Question: I want to add options to select language somewhere close to the facebook like button but I can't fit it in:

The HTML code is
'''
<div style="margin-top:3px;margin-left:15px;float:right;">
<iframe src="http://www.facebook.com/plugins/like.php?href=http://{{request.host}}&layout=button_count"
scrolling="no" frameborder="0"
style="border:none; width:450px; height:80px"></iframe>
</div>
<div class="links">
<a href="/login/" target="_blank" title="Log in distributor">&nbsp;DISTRIBUTOR LOG IN</a>&nbsp;|&nbsp;<a href="/register/" target="_blank" title="Log in distributor">JOIN</a>
<strong class="title">FOLLOW US</strong>
<ul>
<li><a href="http://www.facebook.com/bnano" target="_blank" title="Come join us on Facebook!"><img class="png" src="/welcome/static/images/facebook.png" alt="Come join us on Facebook!" /></a></li>
<li><a href="http://twitter.com/bnano" target="_blank" title="Follow us on Twitter!"><img class="png" src="/welcome/static/images/twitter.png" alt="Follow us on Twitter!" /></a></li>
</ul>
</div>
'''
My CSS file is
'''
html, body, div, span, applet, object, iframe, h1, h2, h3, h4, h5, h6, p, blockquote, pre, a, abbr, acronym, address, big, cite, code, del, dfn, em, font, img, ins, kbd, q, s, samp, small, strike, strong, sub, sup, tt, var, b, u, i, center, dl, dt, dd, ol, ul, li, fieldset, form, label, legend, caption, hr, button {margin:0; padding:0; border:0; outline:0; font-size:100%; vertical-align: baseline; background:none;}
table, tbody, tfoot, thead, tr, th, td {padding:4px;vertical-align:top;}
ol, ul {list-style:none;}
h1, h2, h3, h4, h5, h6, li {line-height:100%;}
blockquote, q {quotes:none;}
q:before,
q:after {content: '';}
table {border-collapse:collapse; border-spacing:0;}
input, textarea, select{
font:11px Arial, Helvetica, sans-serif;
vertical-align:middle;
margin:0;
padding:0;
}
form, fieldset{border-style:none;}
html {height:100%;}
body {
min-width:1004px;
color:#404344;
height:100%;
font:13px/16px "Lucida Sans Unicode", "Lucida Grande", sans-serif;
background:#fff;
margin: 0 1px 1px;
}
img{border-style:none;}
a{
text-decoration:none;
color:#000000;
}
a:focus {outline:none;}
a:hover{text-decoration:underline;}
/* wrapper */
#wrapper{
width:100%;
min-height:100%;
}
* html #wrapper {height:100%;}
/* header */
#header {
width:100%;
background:#1596c3 url(http://bnano-www.appspot.com/welcome/static/images/bg-header.png) repeat-x;
}
#header:after {
display:block;
clear:both;
content:"";
}
/* header-area */
.header-area {
margin:0 auto;
width:948px;
padding:0 23px;
}
/* top-panel*/
.top-panel {
overflow:hidden;
height:36px;
padding:6px 0 0 4px;
margin:0 0 19px;
position:relative;
z-index:<PHONE> !important;
}
/* search-form */
.search-form {
float:right;
margin:0 10px 0 15px;
}
.search-form form {float:left;}
.top-panel .text {
float:left;
padding:6px 13px 7px 13px;
margin:0 5px 0 0;
background:url(http://bnano-www.appspot.com/welcome/static/images/bg-text.gif) no-repeat;
}
.top-panel .text input {
font:13px "Lucida Sans Unicode", "Lucida Grande", sans-serif;
color:#8cc0d3;
float:left;
width:157px;
margin:0;
padding:0 -2px 0 0;
border:0;
background:none;
}
.top-panel .text input:focus {outline:none;}
.search-form .search {
float:left;
background:url(http://bnano-www.appspot.com/welcome/static/images/btn-search.gif) no-repeat;
width:26px;
height:27px;
overflow:hidden;
text-indent:-9999px;
line-height:0;
font-size:0;
cursor:pointer;
border:0;
}
/* email-form */
.email-form {
float:left;
width:214px;
}
.email-form form {float:left;}
.email-form .go {
float:left;
background:url(http://bnano-www.appspot.com/welcome/static/images/btn-go.gif) no-repeat;
width:26px;
height:27px;
overflow:hidden;
text-indent:-9999px;
line-height:0;
font-size:0;
cursor:pointer;
border:0;
}
/* links */
.top-panel .links {
float:right;
padding:9px 0 0;
width:400px;
}
.top-panel .links .title {
float:left;
color:#fdfdfd;
font-weight:normal;
font-size:13px;
text-transform:uppercase;
padding-top:1px;
}
.top-panel .links .title .cufon {
float:left;
margin:0 !important;
}
.top-panel .links ul {
float:left;
position:relative;
margin:-5px 0 0;
}
.top-panel .links li {
float:left;
padding:0 0 0 9px;
}
.top-panel .links li img {display:block;}
/* header-info */
.header-info {
padding:0 0 95px 17px;
position:relative;
z-index:99999 !important;
}
/* logo */
.logo {
float:left;
background:url(/welcome/static/images/logo-opaque.png) no-repeat;
width:220px;
height:176px;
text-indent:-9999px;
margin:0 0 0 -15px;
position:relative;
z-index: 999999 !important;
}
.logo a {
display:block;
height:100%;
}
/* nav */
#nav {
float:right;
padding:20px 0 0;
}
#nav li {
float:left;
margin:0 3px 0 3px;
font-size:16px;
line-height:17px;
}
#nav li a {
float:left;
padding:0 5px 0 0;
color:#a9cfdd;
cursor:pointer;
}
#nav li a span {
float:left;
padding:5px 6px 4px 11px;
}
#nav li.active a,
#nav li a:hover {
text-decoration:none;
color:#f6f6f6;
background:url(http://bnano-www.appspot.com/welcome/static/images/btn-active.gif) no-repeat 100% -23px;
}
#nav li.active a span,
#nav li a:hover span {
background:url(http://bnano-www.appspot.com/welcome/static/images/btn-active.gif) no-repeat;
}
#nav li a .cufon {
float:left;
margin:0 !important;
}
/* info-area */
#header .info-area {
height:398px;
width:900px;
background:none !important;
padding:15px 2px 0 13px;
margin-top:-148px;
margin-left:25px;
}
#header .info-area .txt {
float:left;
color:#f6f8f9;
font-size:19px;
margin-top:100px;
}
#header .info-area .txt .cufon {
float:left;
margin:0 !important;
}
#header .info-area .txt .text .cufon {margin-top:1px !important;}
#header .info-area .title {
color:#a9cfdd;
font-size:48px;
position:absolute;
line-height:51px;
padding-top:55px;
width:550px;
}
#header .info-area .title span {
font-size:35px;
line-height:36px;
display:block;
overflow:hidden;
width:100%;
height:32px !important;
padding-top:1px;
}
#header .info-area .title em {
font-style:normal;
display:block;
overflow:hidden;
width:100%;
height:53px !important;
}
#header .info-area .desc {
font-family: "Arial Narrow", sans-serif;
line-height:20px;
margin: 8px 0 25px 3px;
font-size:19px;
letter-spacing:2px;
position:absolute;
z-index:9999 !important;
padding-top:130px;
width:550px;
}
#header .info-area .txt .text {
display:block;
overflow:hidden;
height:1%;
padding:0 0 5px;
}
#header .info-area .txt .text1 {
background:url(http://bnano-www.appspot.com/welcome/static/images/ico03.gif) no-repeat 2px 9px;
padding:26px 0 27px 114px;
}
#header .info-area .img {
float:right;
position:relative;
margin-left:500px;
margin-top:-100px;
}
#header .info-area .more {
overflow:hidden;
height:25px;
letter-spacing:1px !important;
margin-top:23px;
margin-left:-3px;
}
#header .info-area .more a {
color:#f6f8f9;
float:left;
background:url(http://bnano-www.appspot.com/welcome/static/images/bullet05.gif) no-repeat 5px 3px;
padding:0 0 0 19px;
font-size:18px;
}
#header .info-area .more a span {
float:left;
margin-left:-2px;
padding-bottom:0;
}
#header .info-area .more a:hover {text-decoration:none;}
#header .info-area .more a:hover span {
border-bottom:1px solid #f6f8f9;
padding:0;
}
/* main */
#main {
overflow:hidden;
width:100%;
padding:58px 0 122px;
background:url(http://bnano-www.appspot.com/welcome/static/images/bg-main-area.gif) repeat-x;
}
/* onecolumn */
#onecolumn {
margin:0 auto;
overflow:hidden;
width:1004px;
position:relative;
}
#onecolumn ul {
margin:10px 0 10px 25px;
}
#onecolumn li {
overflow:hidden;
height:1%;
vertical-align:top;
padding:0 0 12px 15px;
line-height:16px;
background:url(http://bnano-www.appspot.com/welcome/static/images/bullet03.gif) no-repeat 2px 6px;
}
#onecolumn h2 {
color:#062f3d;
font-size:25px;
line-height:26px;
font-weight:normal;
margin:0 0 8px 0;
}
#onecolumn h2 strong {
color:#138db7;
font-weight:bold;
display:block;
overflow:hidden;
width:100%;
}
#onecolumn h2 span {
display:block;
overflow:hidden;
width:100%;
position:relative;
padding-bottom:15px;
}
#onecolumn h2 .cufon {
float:left;
margin:0 !important;
}
#onecolumn h3 {
color:#676a6b;
font-size:25px;
line-height:26px;
font-weight:normal;
margin:0 0 10px;
}
#onecolumn h3 strong {
color:#138db7;
font-weight:bold;
display:block;
overflow:hidden;
width:100%;
}
#onecolumn h3 span {
display:block;
overflow:hidden;
width:100%;
position:relative;
margin:-3px 0 0;
}
#onecolumn h3 .cufon {
float:left;
margin:0 !important;
}
#onecolumn .content {
padding:0 48px 10px 48px;
}
#onecolumn content p {margin:0 0 16px;}
/* twocolumns */
#twocolumns {
margin:0 auto;
overflow:hidden;
width:1004px;
position:relative;
}
#twocolumns h2 {
color:#062f3d;
font-size:25px;
line-height:26px;
font-weight:normal;
margin:0 0 14px 0;
}
#twocolumns h2 strong {
color:#138db7;
font-weight:bold;
display:block;
overflow:hidden;
width:100%;
}
#twocolumns h2 span {
display:block;
overflow:hidden;
width:100%;
position:relative;
margin:-3px 0 0;
font-size:30px;
}
#twocolumns h2 .cufon {
float:left;
margin:0 !important;
}
#twocolumns h3 {
color:#062f3d;
font-size:25px;
line-height:26px;
font-weight:normal;
margin:0 0 10px;
}
#twocolumns h3 strong {
color:#138db7;
font-weight:bold;
display:block;
overflow:hidden;
width:100%;
}
#twocolumns h3 span {
display:block;
overflow:hidden;
width:100%;
position:relative;
margin:-3px 0 0;
font-size:26px;
}
#twocolumns h3 .cufon {
float:left;
margin:0 !important;
}
#twocolumns h4 strong {
color:#138db7;
font-weight:bold;
display:block;
overflow:hidden;
width:100%;
font-size:16px;
margin: 10px 0 17px 2px;
}
/* content */
#content {
position:relative;
float:left;
width:596px;
padding:0 20px 10px 48px;
z-index: 99999 !important;
}
#content p {
margin:0 2px 16px;
line-height:18px;
font-family:"Lucida Sans Unicode", "Lucida Grande", sans-serif;
font-size:13px;
}
#content p img {
padding:10px;
}
#content .more {
overflow:hidden;
height:1%;
padding:0 0 16px 4px;
font-size:14px;
}
#content .more a {
float:left;
background:url(http://bnano-www.appspot.com/welcome/static/images/bullet01.gif) no-repeat 0 55%;
padding:0 0 0 13px;
color:#404344;
}
#content .more a:hover {
color:#138db7;
}
/* video-block */
#content .video-block {
width:616px;
margin:0 -20px 0 -19px;
position:relative;
padding:0 4px 0 15px;
background:#d4dadb url(http://bnano-www.appspot.com/welcome/static/images/bg-video-block.gif) repeat-x;
}
#content .video-block:after {
display:block;
clear:both;
content:"";
}
#content .video-block .heading {
background:url(http://bnano-www.appspot.com/welcome/static/images/bg-heading.gif) no-repeat;
width:176px;
height:51px;
position:relative;
margin:0 0 4px -7px;
padding:25px 0 0 15px;
}
#content .video-block .info-col {
float:left;
width:271px;
padding:0 0 0 7px;
margin:-6px 0 0;
position:relative;
}
#content .video-block h3 {
overflow:hidden;
width:100%;
padding:3px 0 0;
margin:0;
}
#twocolumns .video-block strong {
width:auto;
float:left;
display:inline;
font-size:18px;
color:#fff;
}
#twocolumns .video-block span{
width:auto;
float:left;
display:inline;
font-size:25px;
color:#fff;
}
/* list */
#content .video-block .list {height:1%;}
#content .video-block .list li {
overflow:hidden;
height:1%;
vertical-align:top;
padding:0 0 13px 13px;
line-height:14px;
background:url(http://bnano-www.appspot.com/welcome/static/images/bullet02.gif) no-repeat 1px 4px;
}
#content .video-block .list li h4 {
font-size:13px;
line-height:15px;
font-weight:normal;
color:#967723;
}
#content .video-block .list li h4 a {color:#967723;}
#content .video-block .list li p {margin:0;}
#content .video-block .video {
float:right;
margin:0 0 -8px;
padding:30px 0 0;
position:relative;
}
#content .video-block .video img {display:block;}
#content blockquote {
font: 14px/22px normal helvetica, sans-serif;
margin-top: 10px;
margin-bottom: 10px;
margin-left: 50px;
padding-left: 15px;
border-left: 3px solid #ccc;
}
#content blockquote p {margin:0;}
#content blockquote cite {font-style:normal;}
/* blocks */
#content .blocks {
overflow:hidden;
width:582px;
}
#content .blocks h3 {
font-size:14px;
line-height:18px;
font-weight:normal;
color:#4499b7;
margin:0 0 13px;
}
#content .block-holder {
width:590px;
overflow:hidden;
margin:0 -8px 5px 0;
}
#content .blocks .block {
width:290px;
margin:0 4px 0 0;
padding:18px 0 10px;
float:left;
color:#ba9d50;
font-size:11px;
line-height:13px;
background:#dcddde;
}
#content .blocks .block .img {
overflow:hidden;
width:100%;
text-align:center;
margin:0 0 18px;
}
#content .blocks .block .img img {vertical-align:top;}
#content .blocks .block p {
text-align:center;
margin:0;
}
#content .blocks .block p a {color:#ba9d50;}
#content ul {
margin:10px 0 10px 25px;
}
#content li {
overflow:hidden;
height:1%;
vertical-align:top;
padding:0 0 12px 15px;
line-height:16px;
background:url(http://bnano-www.appspot.com/welcome/static/images/bullet03.gif) no-repeat 2px 6px;
}
/* sidebar */
#sidebar {
float:right;
position:relative;
width:315px;
padding:0 3px 0 10px;
overflow:hidden;
z-index: 99999 !important;
}
#sidebar p {
margin-left:2px;
}
/* news-list */
#sidebar .news-list {
width:300px;
padding:0 15px 19px 0;
}
#sidebar .news-list li {
overflow:hidden;
height:1%;
vertical-align:top;
padding:0 0 12px 15px;
line-height:14px;
background:url(http://bnano-www.appspot.com/welcome/static/images/bullet03.gif) no-repeat 2px 6px;
}
#sidebar .news-list li h4 {
font-size:13px;
line-height:15px;
font-weight:normal;
margin:0 0 1px;
}
/* news-list1 */
#sidebar .news-list1 {
padding-right:0;
padding-bottom:14px;
width:300px;
}
#sidebar .news-list1 li {
background-position:3px 6px;
padding-left:17px;
}
#sidebar .news-list1 h4 {
color:#967723;
position:relative;
word-spacing:-1px;
}
#sidebar .news-list1 h4 a {color:#967723;}
/* #sidebar .news-list1 h4 a {color:#967723;} */
/* info-list */
#sidebar .info-list {
width:269px;
padding:1px 0 0;
}
#sidebar .info-list li {
overflow:hidden;
height:1%;
font-size:25px;
line-height:27px;
margin:0 0 2px;
vertical-align:top;
background:url(http://bnano-www.appspot.com/welcome/static/images/bg-info-list.gif) no-repeat;
}
#sidebar .info-list li a {
float:left;
padding:9px 10px 4px 41px;
color:#138db7;
background:url(http://bnano-www.appspot.com/welcome/static/images/bullet04.gif) no-repeat 13px 50%;
}
#sidebar .info-list li a .cufon {
float:left;
margin:0 !important;
}
#sidebar .info-list li a:hover {text-decoration:none;}
#sidebar .info-list li a span {
float:left;
margin:0 2px 0 0;
}
#sidebar .info-list li a strong {float:left;}
#sidebar .view {
display:block;
background:url(http://bnano-www.appspot.com/assets/files/img/btn/online-store.png) no-repeat;
color:#fff;
font-size:30px;
width:191px;
height:75px;
margin:0 0 0 -8px;
padding:22px 115px 0 18px;
}
#sidebar .view span {
font-size:30px;
overflow:hidden;
width:100%;
display:block;
}
#sidebar .view strong {
overflow:hidden;
width:100%;
display:block;
}
#sidebar .view .cufon {
float:left;
margin:0 !important;
}
#sidebar .view:hover {text-decoration:none;}
/* footer */
#footer {
height:206px;
position:relative;
overflow:hidden;
margin:-106px 0 0;
font-size:11px;
line-height:14px;
color:#9ddbf1;
background:#1494c1 url(http://bnano-www.appspot.com/welcome/static/images/bg-footer.gif) repeat-x;
}
/* footer-area */
.footer-area {
margin:0 auto;
width:948px;
padding:52px 1px 0;
}
.footer-area p a {color:#000000;}
#footer .copyright {
float:left;
width:390px;
margin:5px 30px 0 0;
}
#footer .copyright p {text-align:right;}
#footer .logo1 {
float:left;
background:url(http://bnano-www.appspot.com/welcome/static/images/logo01.png) no-repeat;
width:130px;
height:102px;
overflow:hidden;
text-indent:-9999px;
position:relative;
margin:-52px 30px 0 0;
}
#footer .logo1 a {
display:block;
height:100%;
}
/* info */
#footer .info {
float:left;
width:350px;
position:relative;
margin:-9px 0 0;
}
#sidebar form {
width : 295px;
height : auto;
text-align : left;
margin-top : 10px;
margin-bottom:25px;
border: none;
}
#sidebar input {
width : 240px;
height:20px;
background : url(http://bnano-www.appspot.com/welcome/static/images/bg-input.png) no-repeat scroll 0% 0%;
color : #666;
font-size : 14px;
margin-bottom : 6px;
padding : 10px 10px 8px 10px;
border:0;
}
#sidebar textarea {
width : 265px;
height : 105px;
background : url(http://bnano-www.appspot.com/welcome/static/images/textarea-b.png) no-repeat scroll 0% 0%;
padding : 10px 30px 10px 10px;
font-size : 14px;
color : #666;
margin-bottom : 1px;
border:0;
}
#sidebar .button {
background : url(http://bnano-www.appspot.com/welcome/static/images/button.png) no-repeat 0% 0%;
width : 104px;
height : 30px;
color : #fff;
font-size : 13px;
cursor:pointer;
margin-top:10px;
margin-left:180px;
padding : 5px 0 5px 0;
border:0;
font-family:"Lucida Sans Unicode", "Lucida Grande", sans-serif;
}
#sidebar .invalidValue {
color:#c21313;
}
'''
The live site is <URL>. Can you tell me how to add an option element close to the Like button where I can choose English or Spanish? When I add an option element the layout collapses since there are too many elements or something.
Thank you
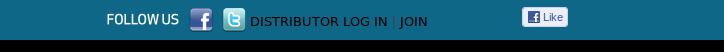
Answer:
This HTML structure
'''
<div class="top-panel">
<div style="margin-top: 3px; margin-left: 15px; width: 89px; float: left;"> <-- Contains FB
<div class="links"> <-- Contains the Follow us links
</div>
'''
You need to switch the order and set a width to the items so that they don't free float. Currently, your FB container is floating right and taking up all the remaining space
'''
<div class="top-panel">
<div class="links"> <-- Floats left with set width
<div class="fbstuff"> <-- Floats left with set width
<div class="langstuff"> <-- Your new lang select area
</div>
'''
Once you put the items in the correct order and float them left, it should fix your problem